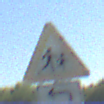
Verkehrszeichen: KinderLinks
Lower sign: RichtungsangabeDurchPfeile2
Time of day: Midday
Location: Outdoor (Nature)
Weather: Clear
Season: NotSpecified
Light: Natural